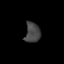
Tissue: skin
Cell type: Epithelial cells
Senescence score: 0.2678
Nuclear area (px): 301
Mean DAPI intensity: 69.126